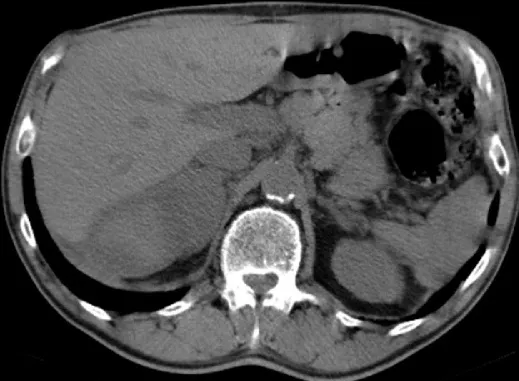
Abdominal CT scan demonstrating a large retroperitoneal mass that was ultimately identified as a metastasis due to lung cancer.
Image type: radiology (ct)